Field crop: maize
Growth stage: 1
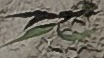
Species: sorghum